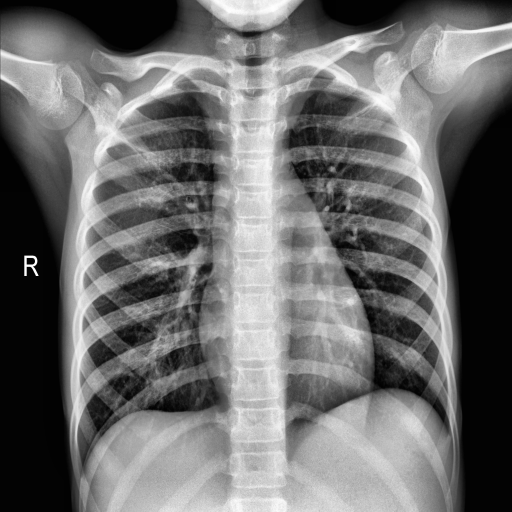
Finding: NORMAL